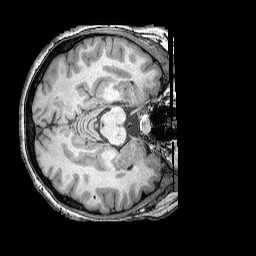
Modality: T1w
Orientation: axial
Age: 40
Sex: female
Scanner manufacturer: siemens
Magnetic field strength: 3 T
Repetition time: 2.25 s
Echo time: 0.00415 s